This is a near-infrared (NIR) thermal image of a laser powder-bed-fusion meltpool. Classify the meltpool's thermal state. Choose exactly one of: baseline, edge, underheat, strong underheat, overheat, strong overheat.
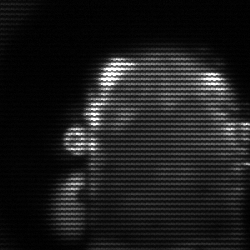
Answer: baseline